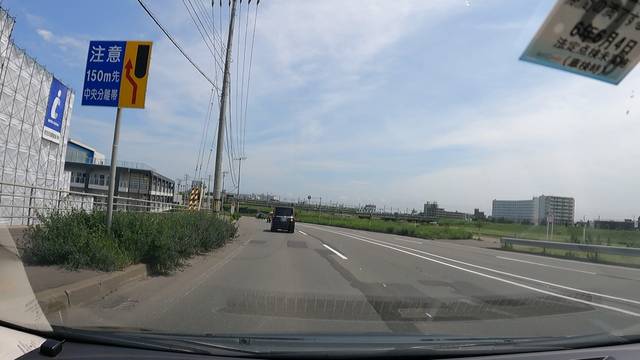
Region: Japan
Coordinates: 43.068, 141.386